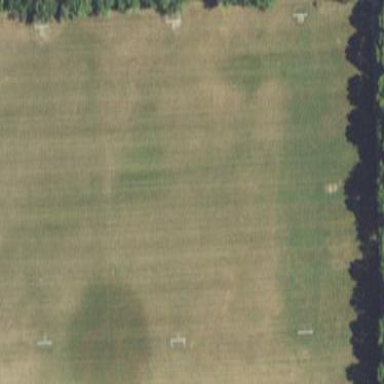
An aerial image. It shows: Soccer pitch for leisureland activities.